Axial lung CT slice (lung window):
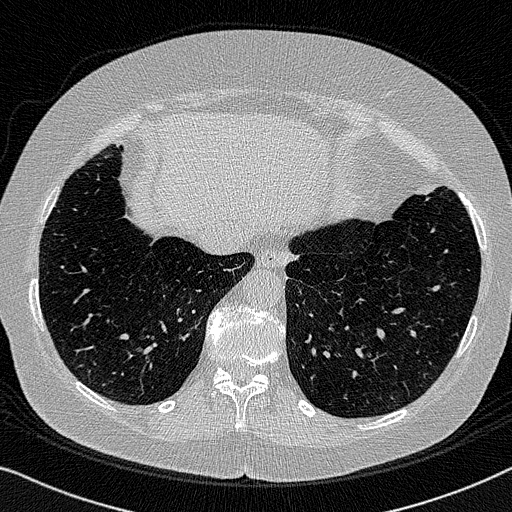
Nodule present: no